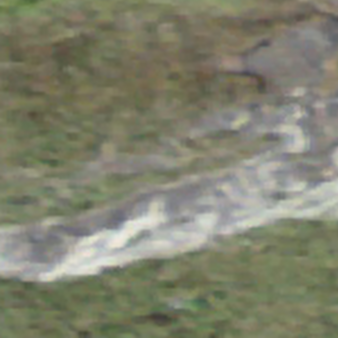
Label: other